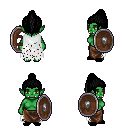
a pixel art fantasy rpg character, female body template, orc, green skin, white tattered cape, robe skirt, black long topknot hairstyle, black slippers, shield, four views (front, back, left, right), 2x2 character sprite sheet, small pixel art, hard edges, no anti-aliasing